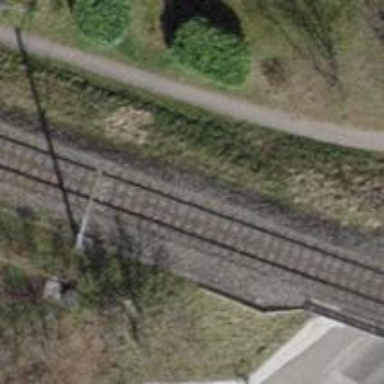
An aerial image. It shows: Single-track railway bridge with electrified contact line.